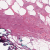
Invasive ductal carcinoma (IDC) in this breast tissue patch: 0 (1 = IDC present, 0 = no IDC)